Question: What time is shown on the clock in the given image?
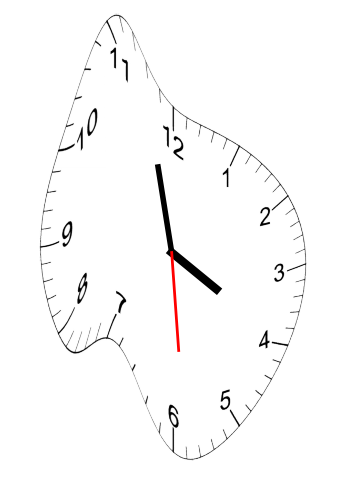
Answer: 03:57:29